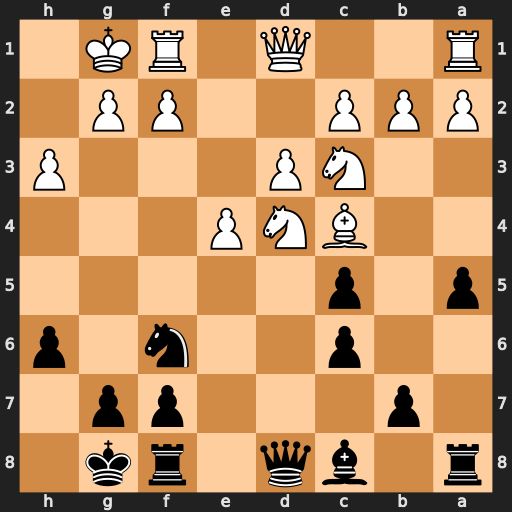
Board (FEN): r1bq1rk1/1p3pp1/2p2n1p/p1p5/2BNP3/2NP3P/PPP2PP1/R2Q1RK1
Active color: b
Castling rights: -
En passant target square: -
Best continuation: cxd4 Ne2 b5